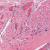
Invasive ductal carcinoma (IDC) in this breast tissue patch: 1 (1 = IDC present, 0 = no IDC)